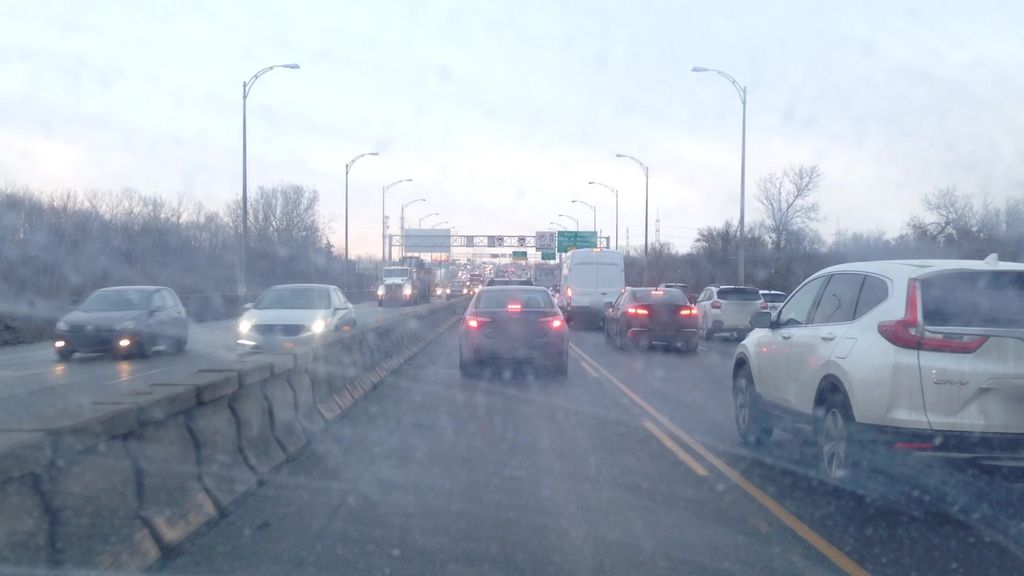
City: montreal